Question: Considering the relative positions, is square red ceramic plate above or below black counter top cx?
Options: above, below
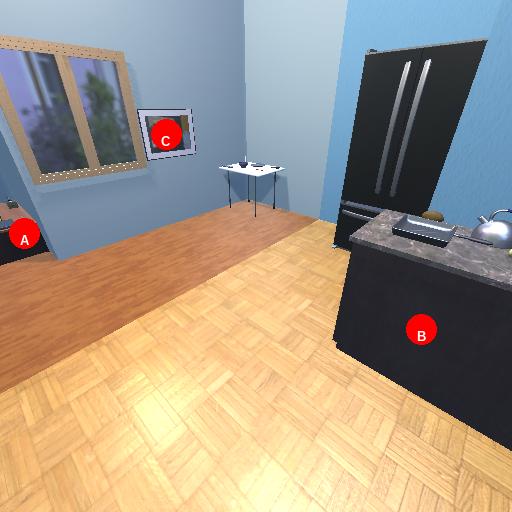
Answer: above